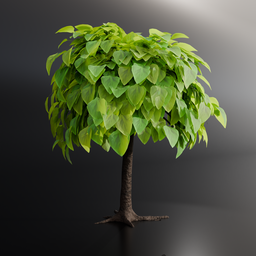
Label: nature